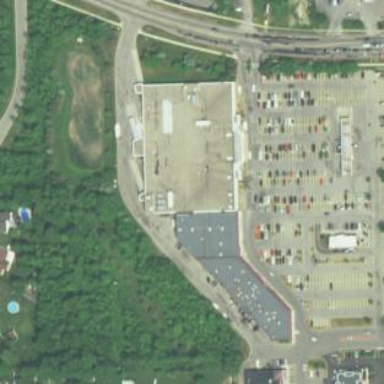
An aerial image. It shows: Retail building housing supermarket with pharmacy inside.